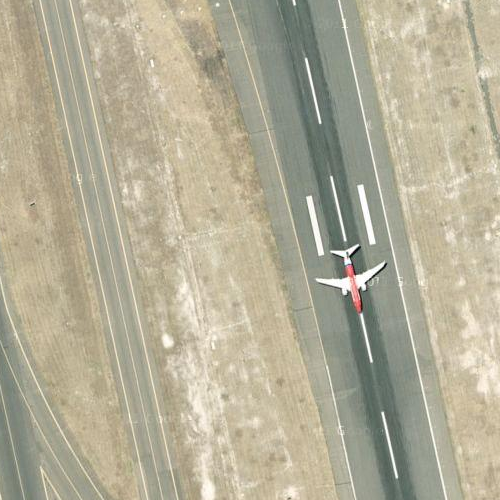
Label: sydney